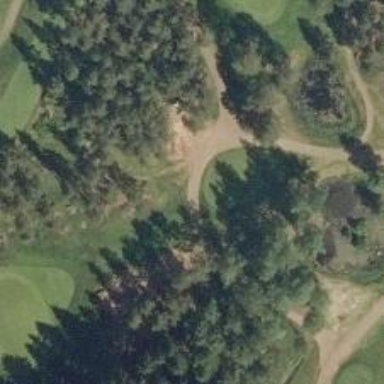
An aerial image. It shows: Golf cartpath that is also road path.